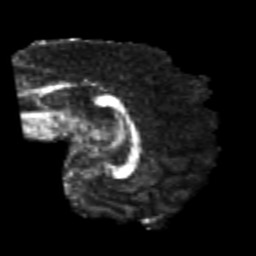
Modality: FA
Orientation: sagittal
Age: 21
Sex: male
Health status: healthy
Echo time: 0.074 s